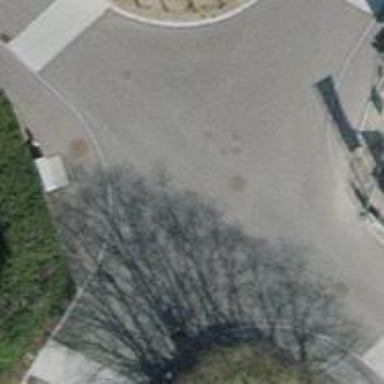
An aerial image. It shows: Traffic calming table.